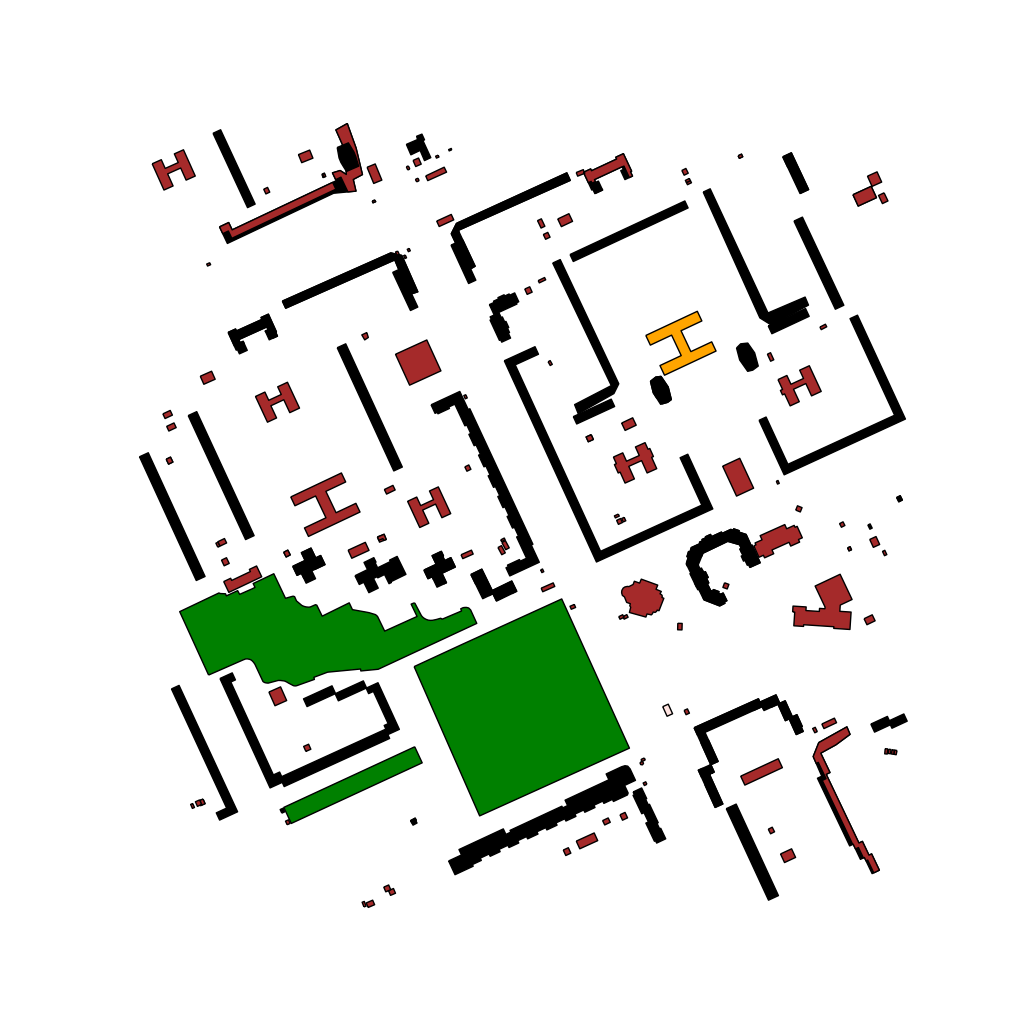
Tags: overhead vector_map, business, recreation, residential, modern, soviet, high_rise, individual_rise, low_rise, density_2, Building, Facility, Gas, Park, School, 1.0 km²